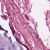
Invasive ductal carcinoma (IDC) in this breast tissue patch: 0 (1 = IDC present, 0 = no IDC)